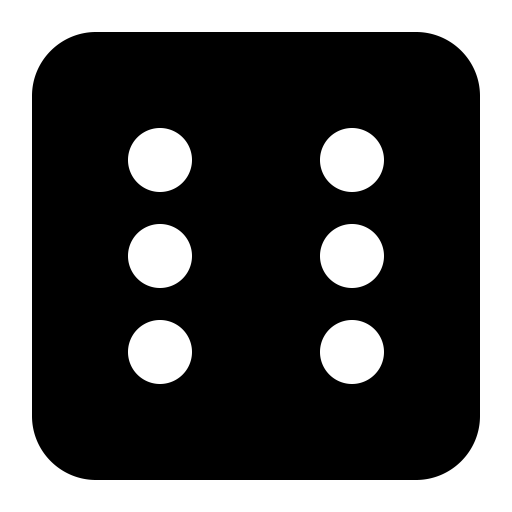
Tags: icon, FontAwesome, fa-icon, solid, dice, six